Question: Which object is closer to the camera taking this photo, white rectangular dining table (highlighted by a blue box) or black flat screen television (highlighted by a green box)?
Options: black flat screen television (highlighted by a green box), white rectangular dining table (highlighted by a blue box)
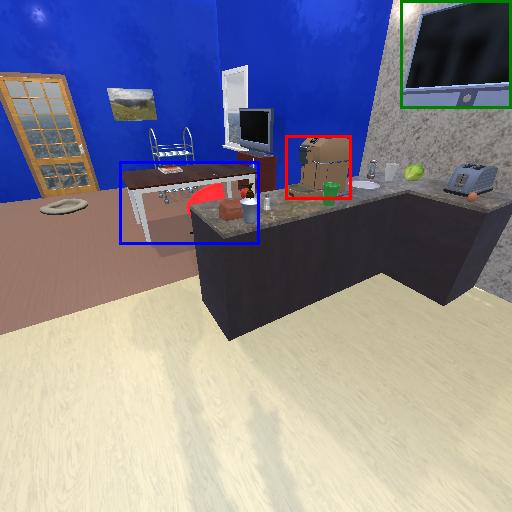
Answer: black flat screen television (highlighted by a green box)